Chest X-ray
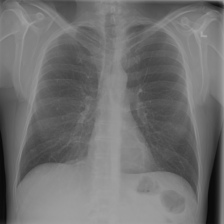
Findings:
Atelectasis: negative
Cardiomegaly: negative
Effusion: negative
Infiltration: positive
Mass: negative
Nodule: negative
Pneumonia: negative
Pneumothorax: negative
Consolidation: negative
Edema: negative
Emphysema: negative
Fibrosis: negative
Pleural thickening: negative
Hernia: negative